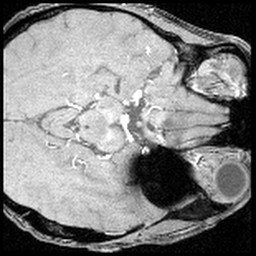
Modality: angio
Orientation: axial
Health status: ill
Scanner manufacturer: siemens
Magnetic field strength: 3 T
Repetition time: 0.023 s
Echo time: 0.0042 s